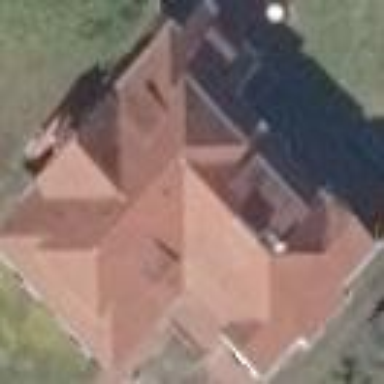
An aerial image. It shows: Detached historic building with hipped roof covered in red roof tiles.